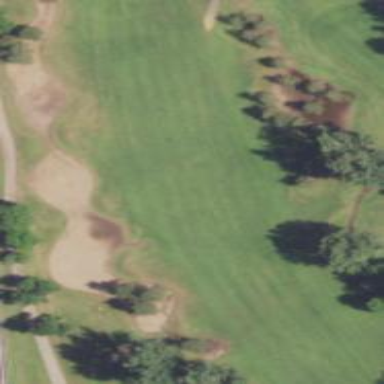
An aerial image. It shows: Golf hole.